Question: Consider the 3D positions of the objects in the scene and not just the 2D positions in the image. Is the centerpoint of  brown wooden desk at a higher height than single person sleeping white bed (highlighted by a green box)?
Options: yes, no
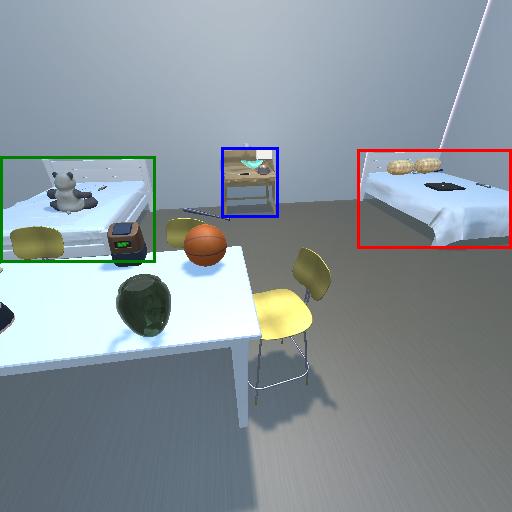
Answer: yes